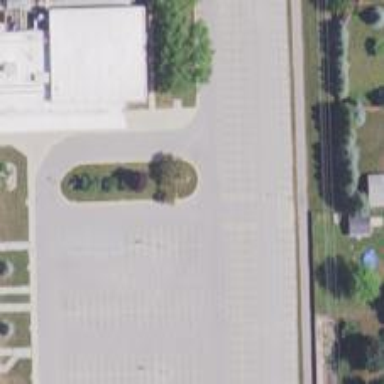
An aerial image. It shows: Parking area.